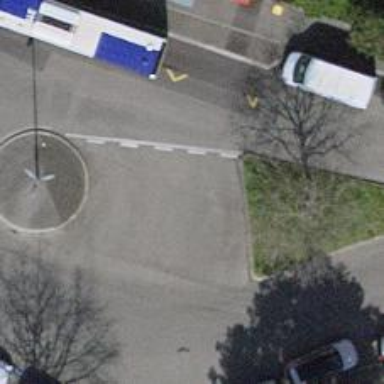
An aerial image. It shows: Residential road with asphalt surface leading to roundabout.